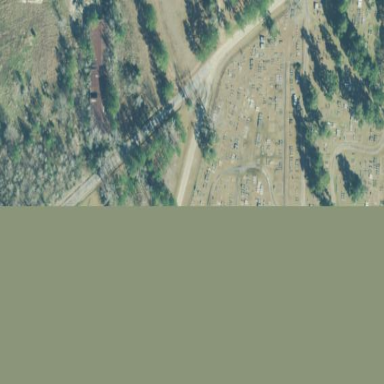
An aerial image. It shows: Cemetery.